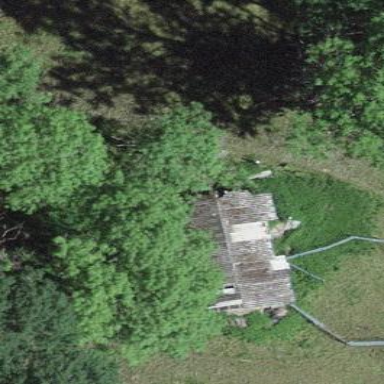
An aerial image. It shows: Cabin.